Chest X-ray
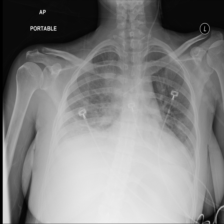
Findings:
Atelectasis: positive
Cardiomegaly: negative
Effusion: negative
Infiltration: negative
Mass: negative
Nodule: negative
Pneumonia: negative
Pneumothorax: negative
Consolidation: negative
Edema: negative
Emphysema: negative
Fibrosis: negative
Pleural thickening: negative
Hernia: negative